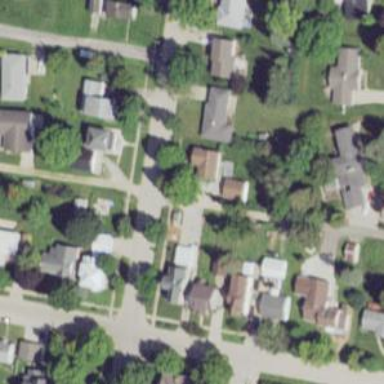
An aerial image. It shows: Alley classified as service road.